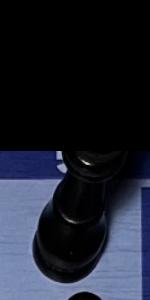
Label: King_Black